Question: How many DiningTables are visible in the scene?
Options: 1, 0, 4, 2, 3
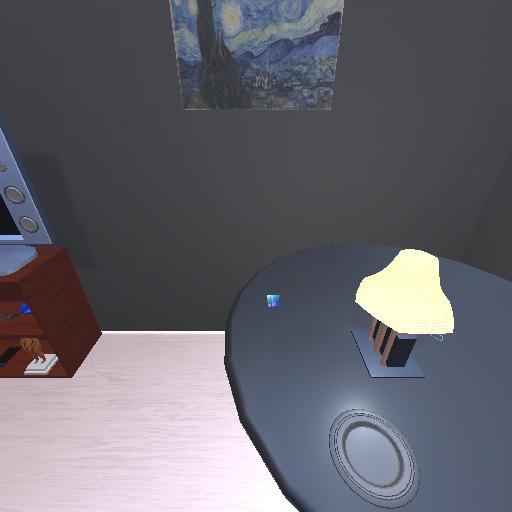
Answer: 1